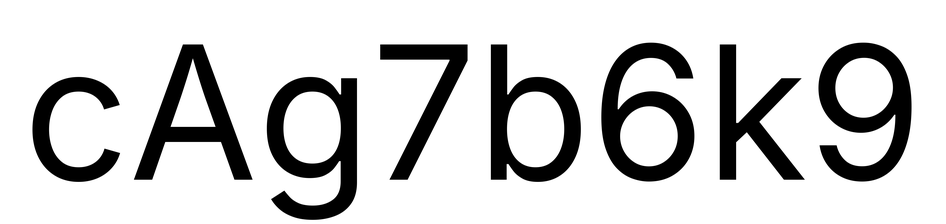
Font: Inter_Regular